Interaction volume radius: 10 \u00c5
Interaction volume height: 20 \u00c5
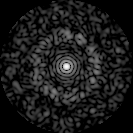
Disorder parameter: 0.8402